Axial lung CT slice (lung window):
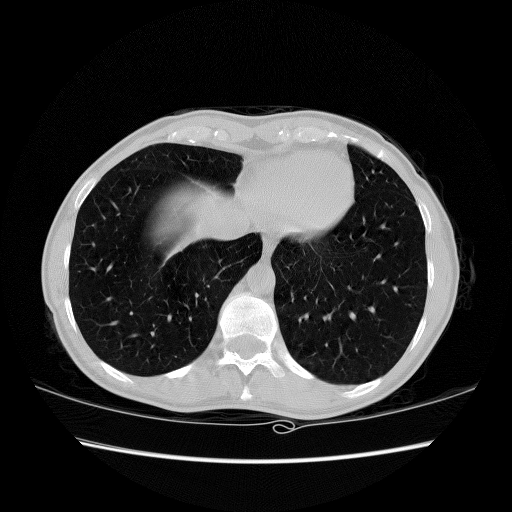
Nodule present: no